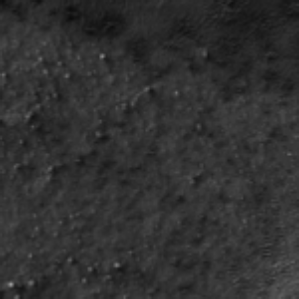
Label: frost